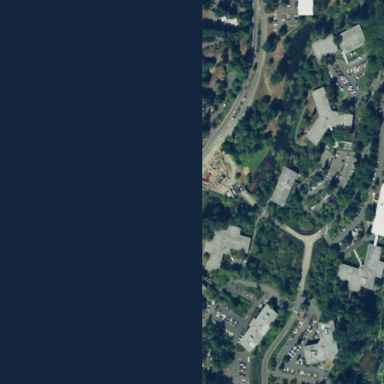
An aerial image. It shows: Commercial area.